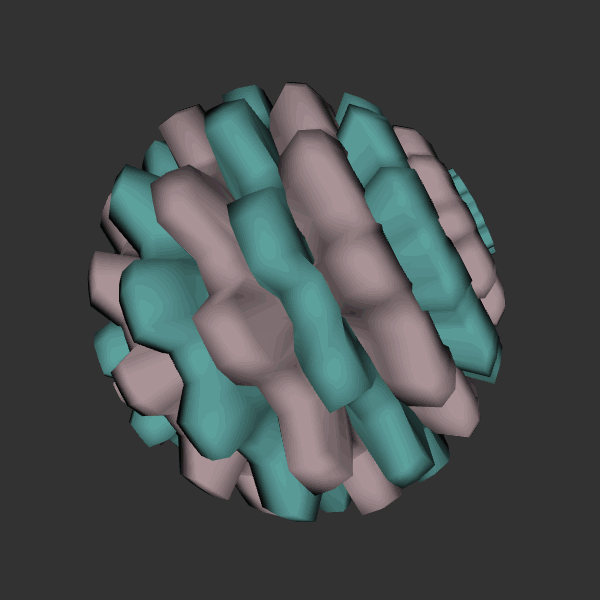
Background: dark